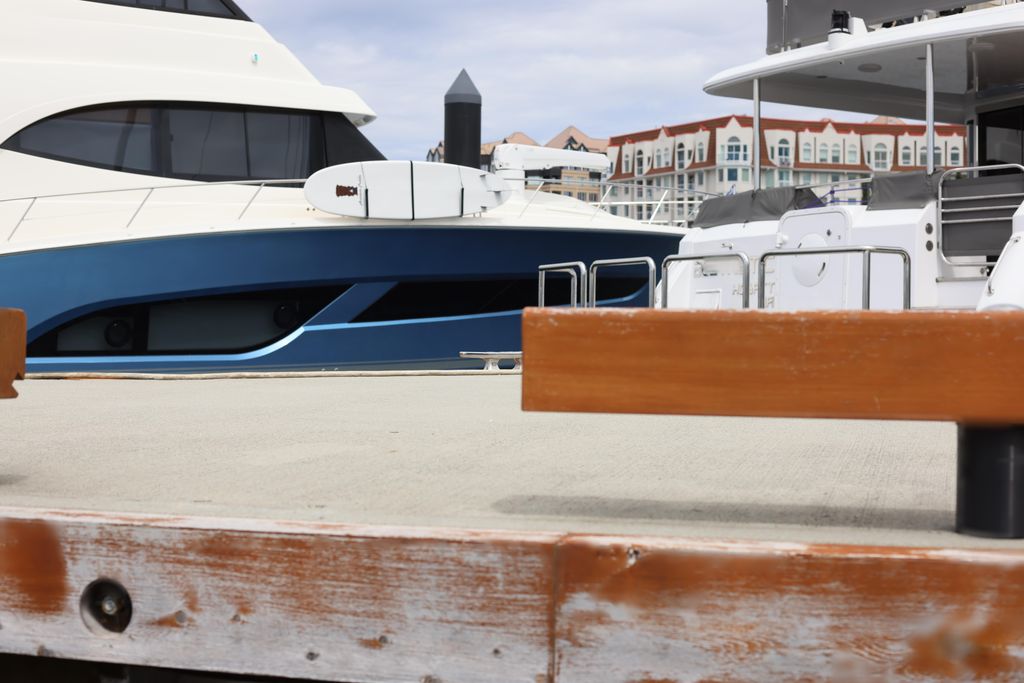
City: victoria